Question: I want to create simple list in a form of table like on the image:
I am confused how to implement update/delete actions.
Both are '[HttpPost]' methods.
But I can't create forms inside '<td>' tags.
What is the valid way to make a table in the way that I want?

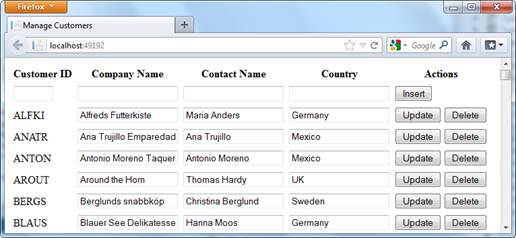
Answer: I think I have understood what do you need.
You can make one simple table and into each row put only one td which keep form.
Something like this:
'''
<table>
@{
foreach (var item in Model.MyCollection)
{
<tr>
<td>
<form>
<table>
and hear put your existing row with your columns <tr><td>...</td><td>...</td></tr>
</table>
</form>
</td>
</tr>
}
}
'''
and you will have one form for each record.